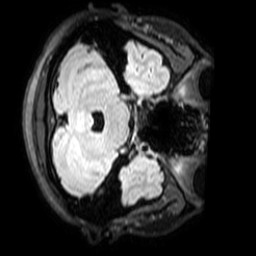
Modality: T1w
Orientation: axial
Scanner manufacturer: philips
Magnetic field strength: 3 T
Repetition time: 4.8 s
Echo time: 0.2586 s